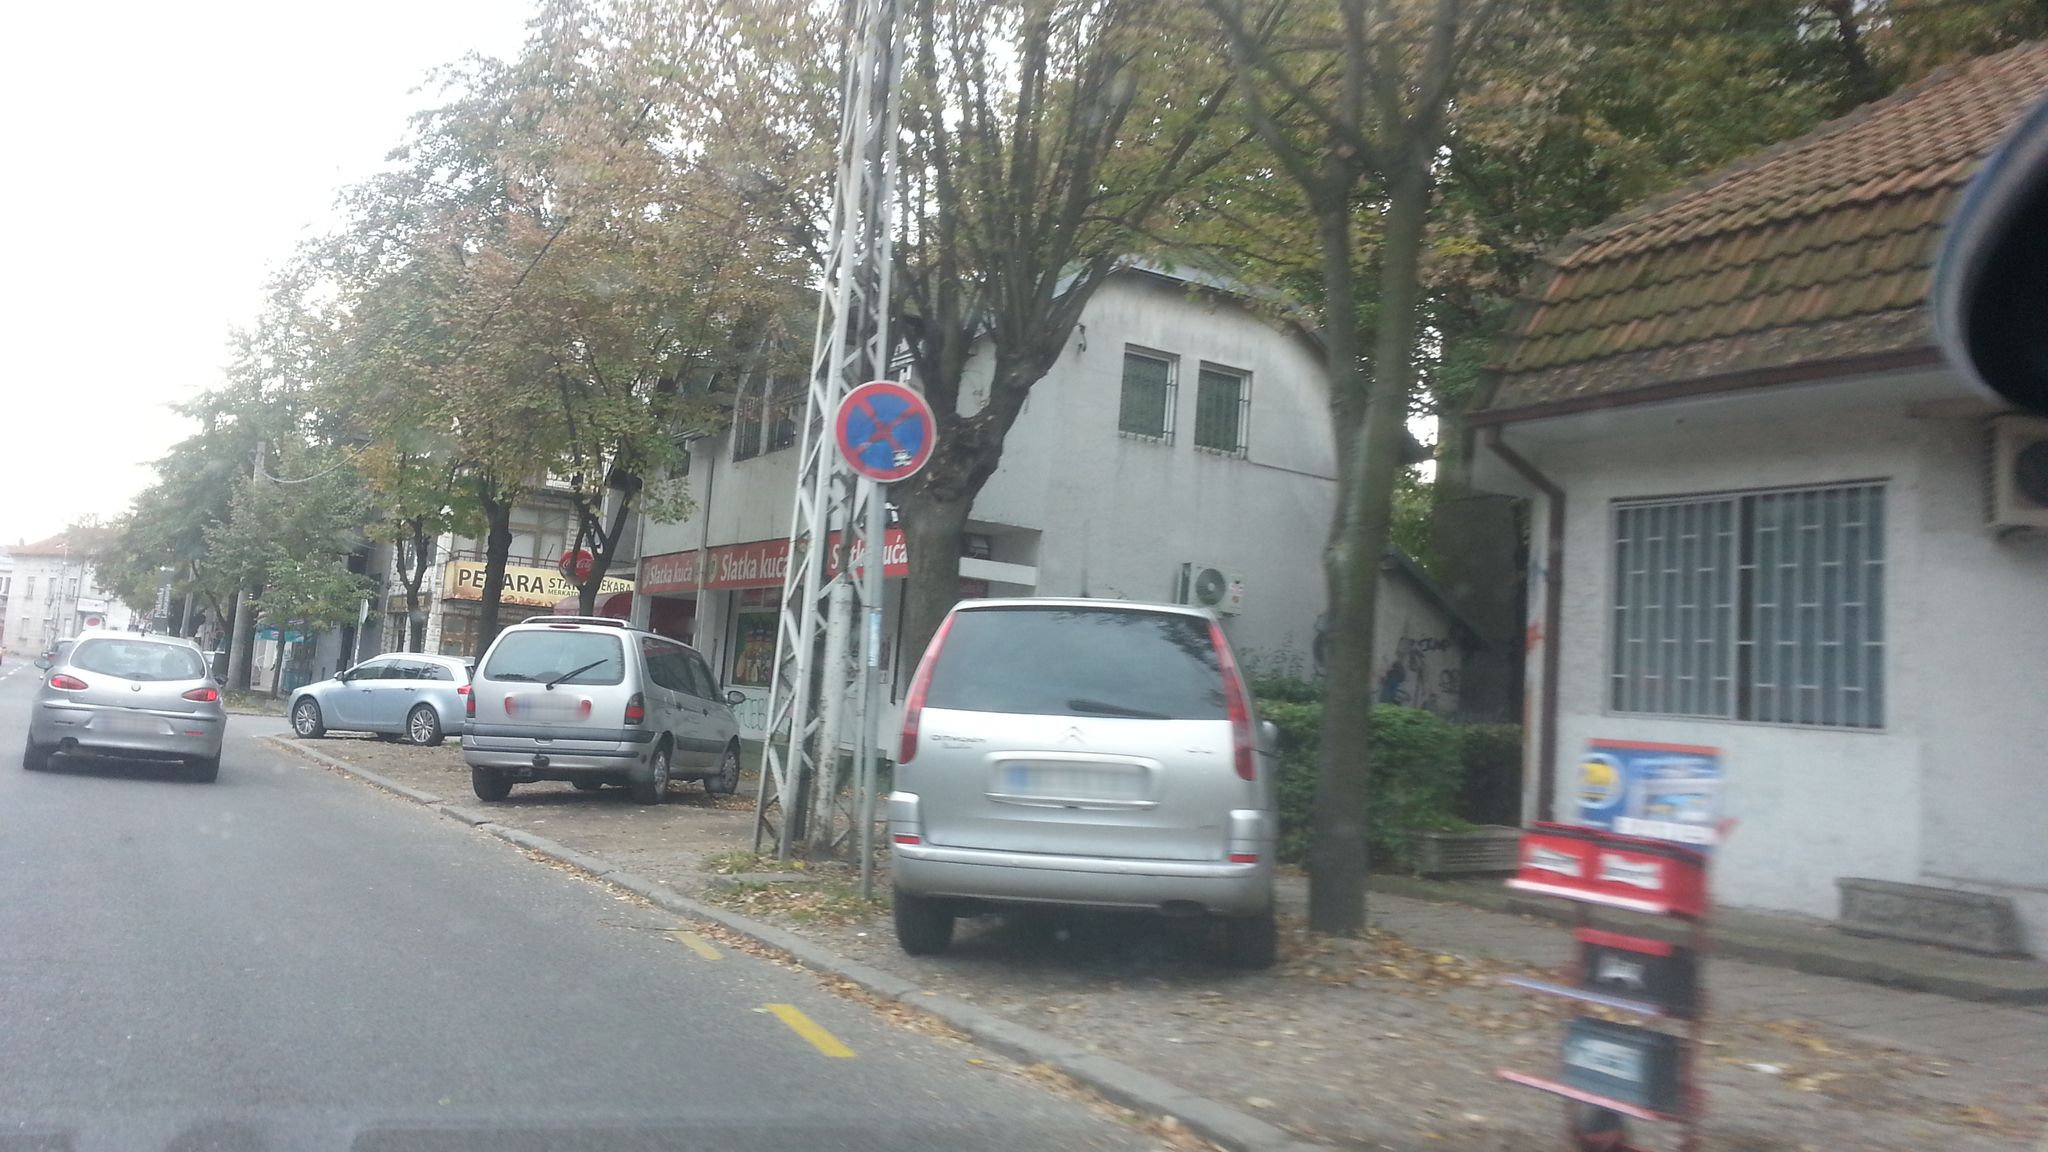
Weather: clear
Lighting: day
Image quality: good
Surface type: walking surface
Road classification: secondary
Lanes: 2
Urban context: urban centre
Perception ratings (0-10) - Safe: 2.11, Lively: 6.55, Beautiful: 3.42, Boring: 2.45, Depressing: 3.13, Wealthy: 3.22